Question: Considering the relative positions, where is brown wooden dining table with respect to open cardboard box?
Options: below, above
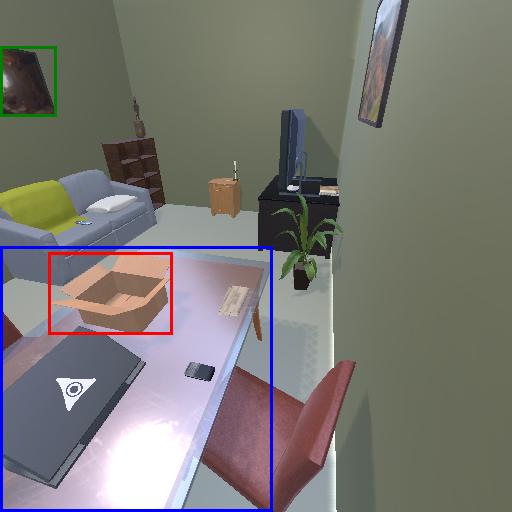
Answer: below